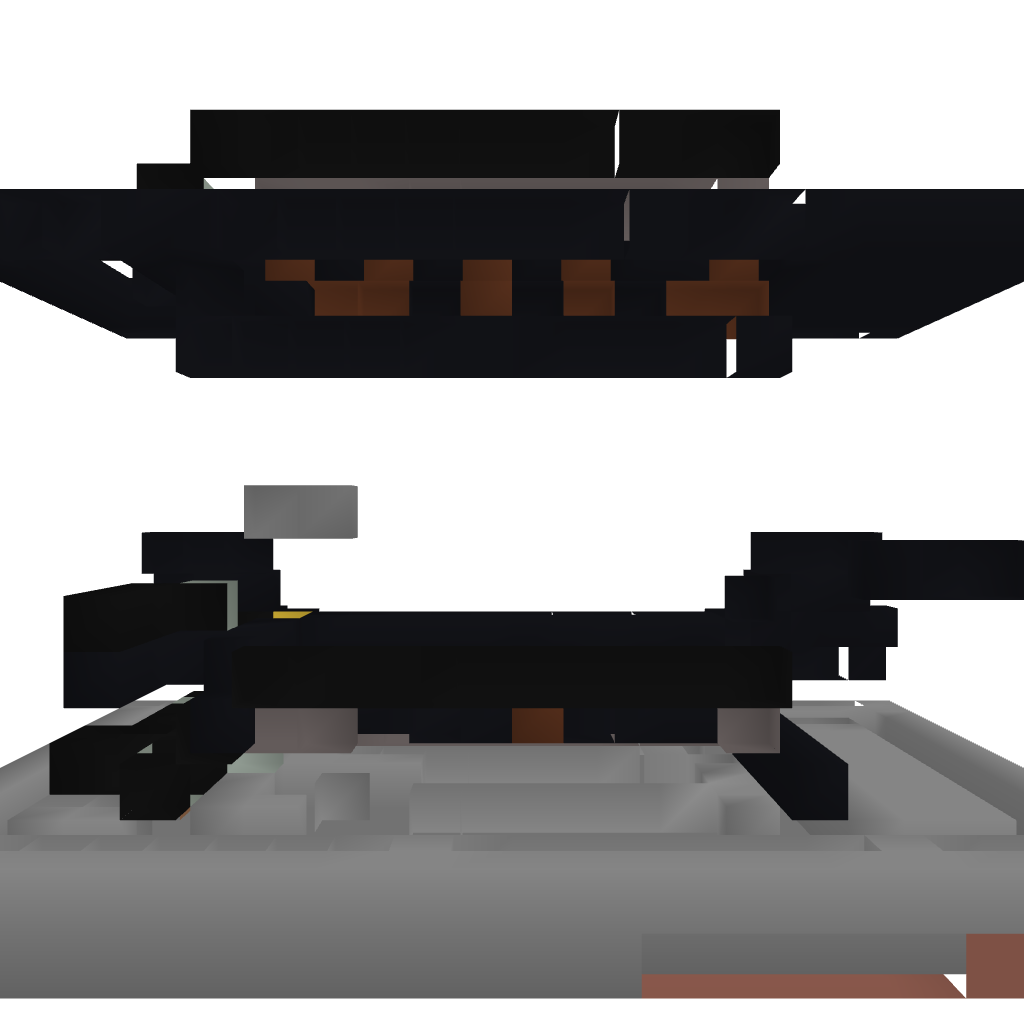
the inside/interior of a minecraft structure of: Pointless Scrolling Message